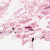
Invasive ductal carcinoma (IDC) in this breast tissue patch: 0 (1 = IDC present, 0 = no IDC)